Question: So I just ran a 'tune' experiment and got the following output:
'''
+--------------------+------------+-------+-------------+----------------+--------+------------+
| Trial name | status | loc | lr | weight_decay | loss | accuracy |
|--------------------+------------+-------+-------------+----------------+--------+------------|
| trainable_13720f86 | TERMINATED | | 0.<PHONE> | 0.<PHONE> | 0.673 | 0.7977 |
| trainable_13792744 | TERMINATED | | 0.109529 | <PHONE> | 0.373 | 0.8427 |
| trainable_137ecd98 | TERMINATED | | 4.35062e-06 | <PHONE> | 0.6993 | 0.7837 |
| trainable_1383f9d0 | TERMINATED | | 1.37858e-05 | <PHONE> | 0.4538 | 0.8428 |
| trainable_13892f72 | TERMINATED | | <PHONE> | <PHONE> | 0.3399 | 0.8618 |
| trainable_138dd720 | TERMINATED | | 0.<PHONE> | <PHONE> | 0.3415 | 0.8612 |
| trainable_1395570c | TERMINATED | | 4.6309e-05 | <PHONE> | 0.39 | 0.8283 |
| trainable_139ce148 | TERMINATED | | 2.32951e-05 | <PHONE> | 0.3641 | 0.8512 |
| trainable_13a848ee | TERMINATED | | 0.<PHONE> | <PHONE> | 0.3415 | 0.8611 |
| trainable_13ad0a78 | TERMINATED | | <PHONE> | 0.050807 | 0.3668 | 0.8398 |
| trainable_13b3342a | TERMINATED | | 5.96148e-06 | <PHONE> | 0.3418 | 0.8608 |
| trainable_13bd4d3e | TERMINATED | | 1.82617e-06 | <PHONE> | 0.3667 | 0.8501 |
| trainable_13c45a2a | TERMINATED | | <PHONE> | <PHONE> | 0.3432 | 0.8516 |
| trainable_13d561d0 | TERMINATED | | 0.<PHONE> | 0.092522 | 0.3389 | 0.8623 |
| trainable_13dcb962 | TERMINATED | | 0.000171044 | <PHONE> | 0.3429 | 0.8584 |
| trainable_13e6fd32 | TERMINATED | | 0.000104752 | 0.089106 | 0.3497 | 0.8571 |
| trainable_13ecd2ac | TERMINATED | | 0.000793432 | <PHONE> | 0.6007 | 0.8051 |
| trainable_13f27464 | TERMINATED | | <PHONE> | <PHONE> | 0.3359 | 0.8616 |
| trainable_13f80b40 | TERMINATED | | 1.3946e-06 | <PHONE> | 0.5615 | 0.8146 |
| trainable_13fdf6e0 | TERMINATED | | 9.4748e-06 | <PHONE> | 0.3546 | 0.8493 |
+--------------------+------------+-------+-------------+----------------+--------+------------+
'''
But when I look into the individual results, I find that for the third trial ('trainable_137ecd98') even though its final accuracy was low, it had an iteration with higher accuracy than the other trials (89.8%):

If I want to checkpoint and report on the highest accuracy reached (or best other metric) for a given trial, is the intent for the user to keep track of a 'best_metric' for each trial, and to write custom checkpointing when 'best_metric' is updated?
I see there is a 'checkpoint_at_end' option in 'tune.run', but wouldn't the most common use case be 'checkpoint_if_best' since the last training iteration for a trial is rarely the best?
Thanks!
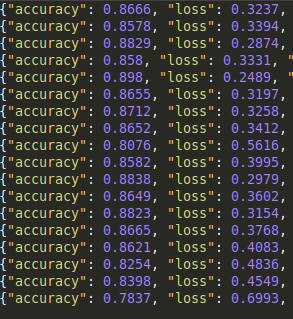
Answer: If you only want to keep the 1 best checkpoint for each trial you can do
'''
tune.run(keep_checkpoints_num=1, checkpoint_score_attr="accuracy")
'''
If you want to keep multiple checkpoints but want to get the best one after the experiment ends, you can do something like this:
'''
analysis = tune.run(...)
# Gets best trial based on max accuracy across all training iterations.
best_trial = analysis.get_best_trial(metric="accuracy", mode="max", scope="all")
# Gets best checkpoint for trial based on accuracy.
best_checkpoint = analysis.get_best_checkpoint(best_trial, metric="accuracy")
'''